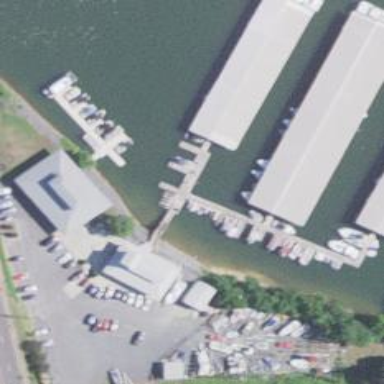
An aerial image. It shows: Commercial mooring pier.